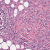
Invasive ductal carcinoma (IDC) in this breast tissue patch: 1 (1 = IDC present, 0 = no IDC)